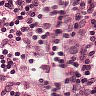
Metastatic tissue present: no